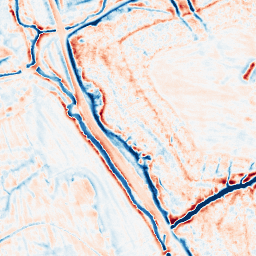
Category: edge_preserving
Decomposition family: bilateral
Decomposition parameters: d: 15
sigma_color: 100
sigma_space: 75
Upsampling method: bspline
Upsampling parameters: scale: 2
Upsampling scale: 2